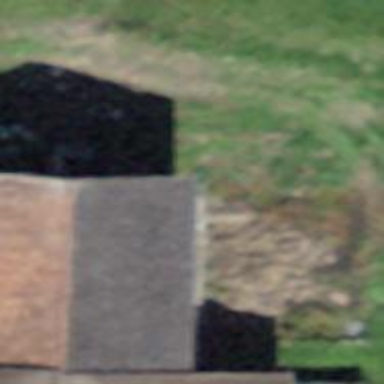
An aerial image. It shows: Rural barn.